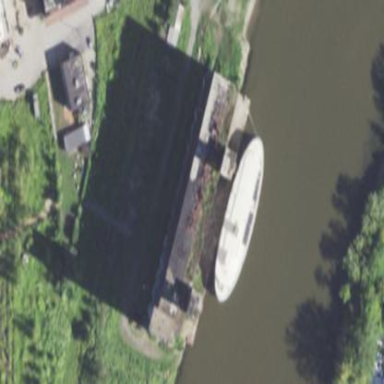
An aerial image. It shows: Industrial building with historic significance.